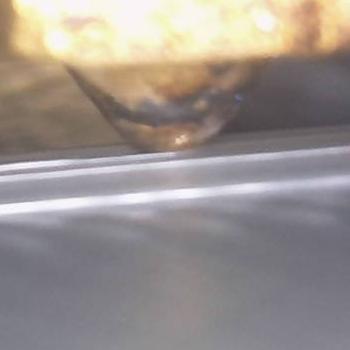
Flow rate: 238%